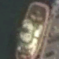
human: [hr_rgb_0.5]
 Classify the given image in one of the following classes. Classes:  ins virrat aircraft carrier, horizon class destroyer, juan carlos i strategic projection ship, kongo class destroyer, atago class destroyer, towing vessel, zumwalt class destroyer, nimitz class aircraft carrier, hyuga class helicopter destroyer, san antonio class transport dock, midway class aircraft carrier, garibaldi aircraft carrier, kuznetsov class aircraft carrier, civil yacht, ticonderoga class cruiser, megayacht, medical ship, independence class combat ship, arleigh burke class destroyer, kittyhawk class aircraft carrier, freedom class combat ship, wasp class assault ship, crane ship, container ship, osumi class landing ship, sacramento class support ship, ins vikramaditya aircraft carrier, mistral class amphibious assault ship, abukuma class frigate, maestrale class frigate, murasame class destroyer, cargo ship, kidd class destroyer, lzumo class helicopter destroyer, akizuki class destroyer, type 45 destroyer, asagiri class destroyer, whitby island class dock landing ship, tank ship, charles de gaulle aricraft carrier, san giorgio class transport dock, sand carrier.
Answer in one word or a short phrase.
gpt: Towing vessel